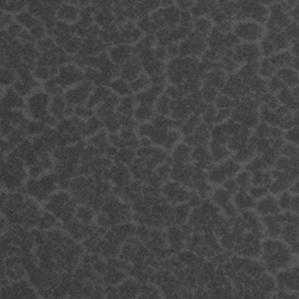
Label: frost